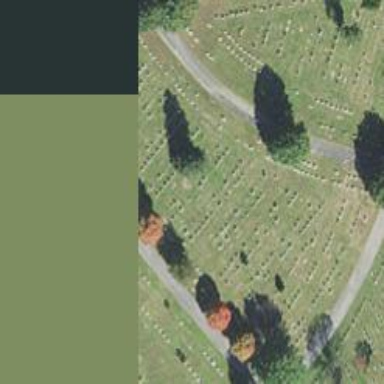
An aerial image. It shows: Sector in the cemetery.